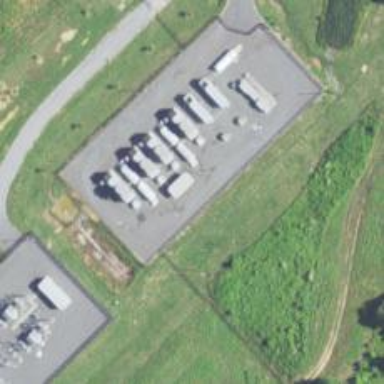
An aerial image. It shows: Generator is pictured.